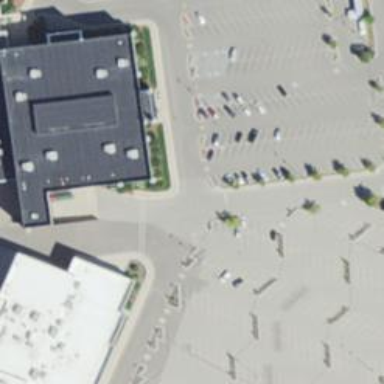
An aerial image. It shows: Part of the building is dedicated to retail space.